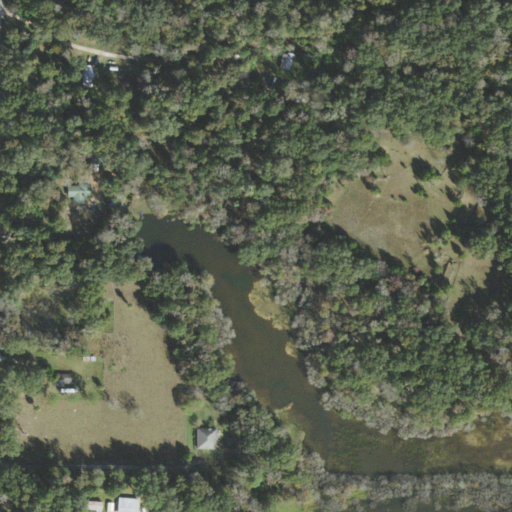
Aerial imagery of depression(s) in Florida named Hayes Sink containing evergreen forest, woody wetlands, pasture, open development, grassland, herbaceous wetlands, and low intensity development